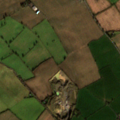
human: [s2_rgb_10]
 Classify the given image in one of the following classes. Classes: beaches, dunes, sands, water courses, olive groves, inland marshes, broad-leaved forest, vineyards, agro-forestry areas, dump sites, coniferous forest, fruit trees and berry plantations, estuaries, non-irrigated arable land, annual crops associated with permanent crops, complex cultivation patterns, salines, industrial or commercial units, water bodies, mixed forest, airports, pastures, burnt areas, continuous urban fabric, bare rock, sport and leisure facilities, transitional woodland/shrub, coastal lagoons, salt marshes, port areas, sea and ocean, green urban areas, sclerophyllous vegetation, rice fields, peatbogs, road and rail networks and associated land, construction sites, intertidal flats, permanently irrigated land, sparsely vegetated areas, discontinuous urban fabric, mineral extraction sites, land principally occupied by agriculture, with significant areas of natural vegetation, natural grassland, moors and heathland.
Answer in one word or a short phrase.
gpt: non-irrigated arable land, pastures